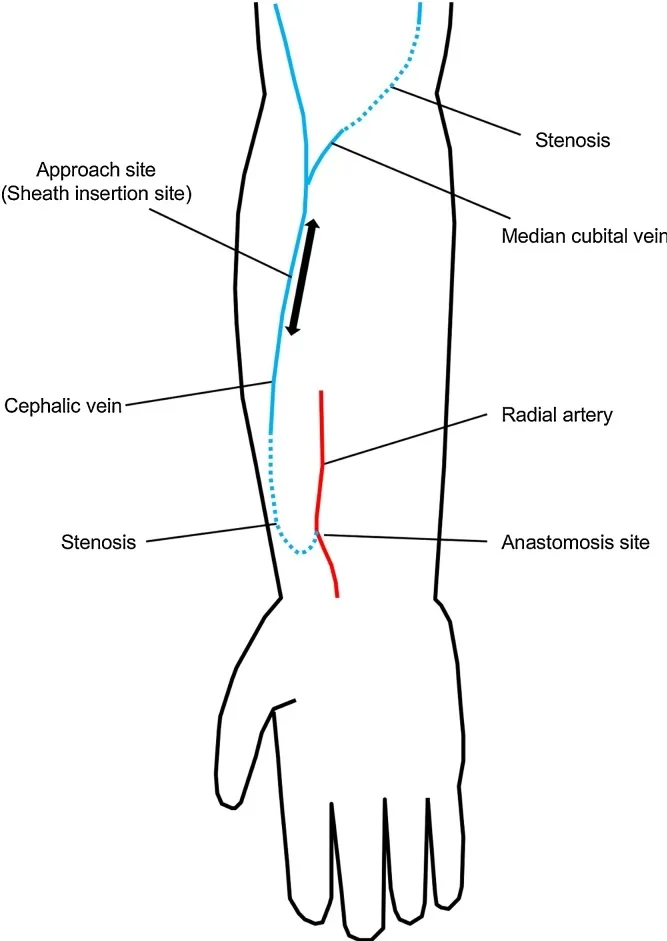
A schematic illustration of the arteriovenous fistula in the patient's right forearm.
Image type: pathology (immunostaining)